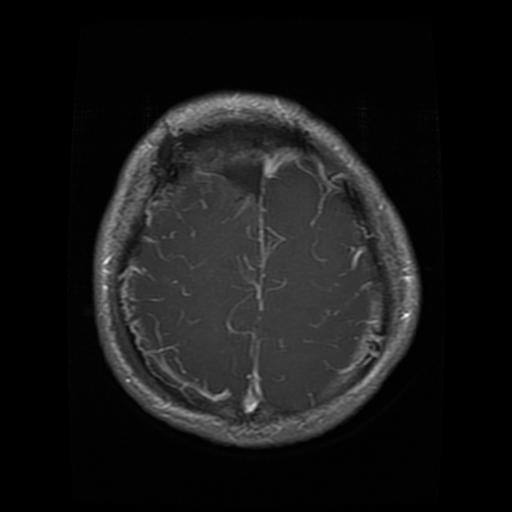
Label: glioma